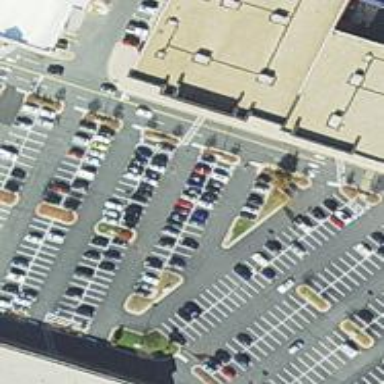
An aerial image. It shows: Parking space.